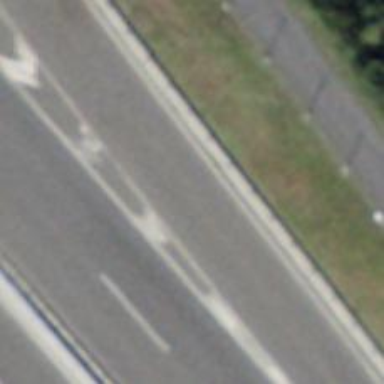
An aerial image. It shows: Asphalt motorway link.